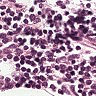
Metastatic tissue present: no